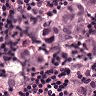
Metastatic tissue present: yes